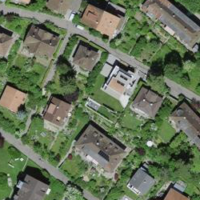
EUNIS habitat code: 55
Species observed at this site:
Symphoricarpos albus